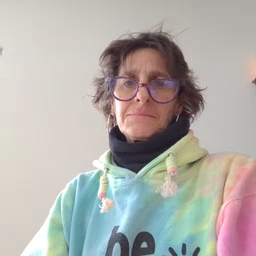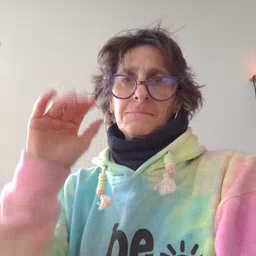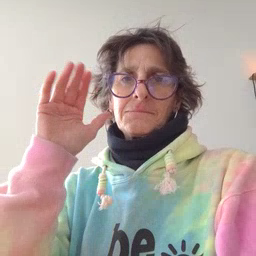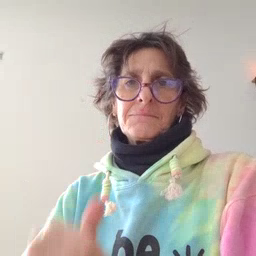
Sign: bye